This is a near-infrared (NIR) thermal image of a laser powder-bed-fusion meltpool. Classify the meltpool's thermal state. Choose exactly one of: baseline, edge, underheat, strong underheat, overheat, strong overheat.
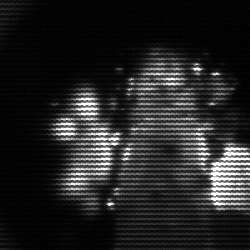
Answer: baseline